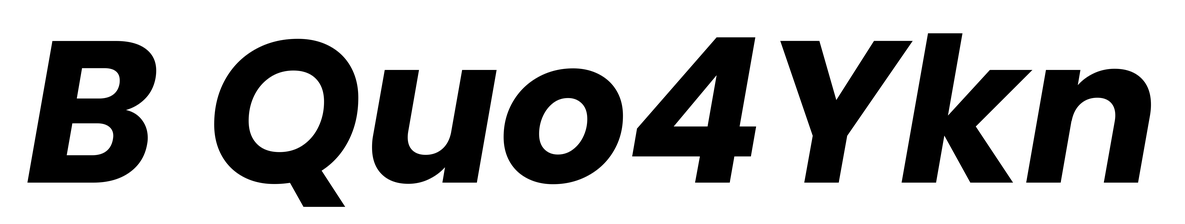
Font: Poppins-BoldItalic